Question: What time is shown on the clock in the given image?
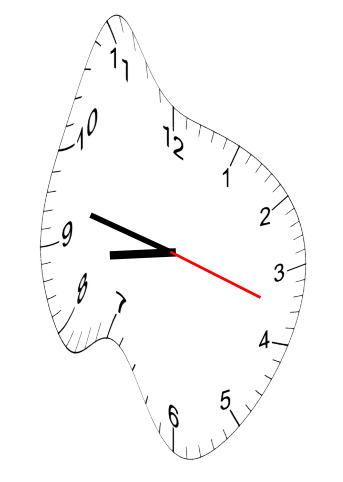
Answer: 08:47:18